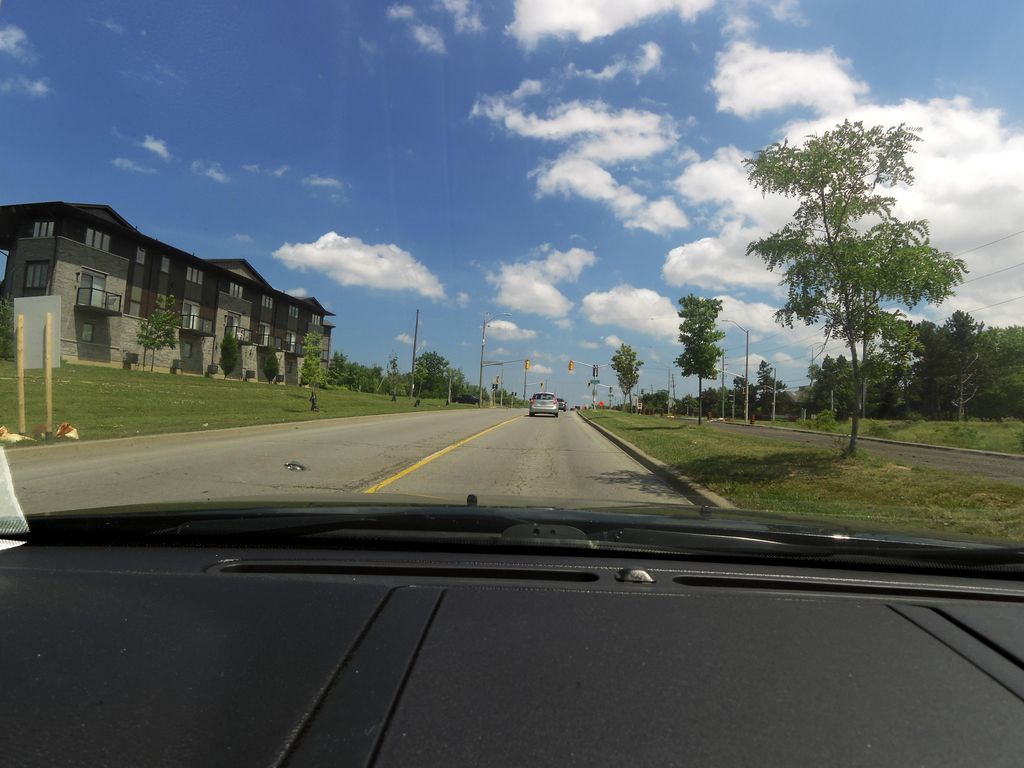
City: hamilton